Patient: sex F, age 46
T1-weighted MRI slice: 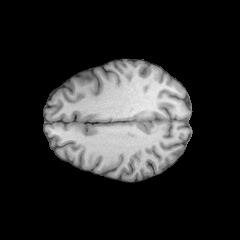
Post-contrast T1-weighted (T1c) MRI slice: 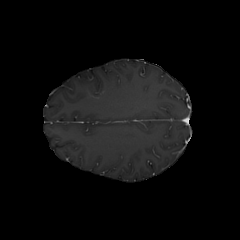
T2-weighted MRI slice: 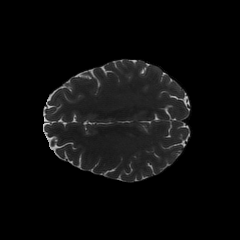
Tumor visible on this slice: no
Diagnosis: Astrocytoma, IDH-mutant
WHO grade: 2